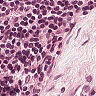
Metastatic tissue present: no